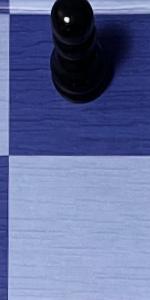
Label: Empty